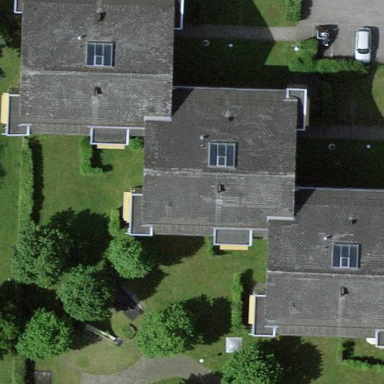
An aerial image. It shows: Residential building with gabled roof.